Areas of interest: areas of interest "Scenic Spot"
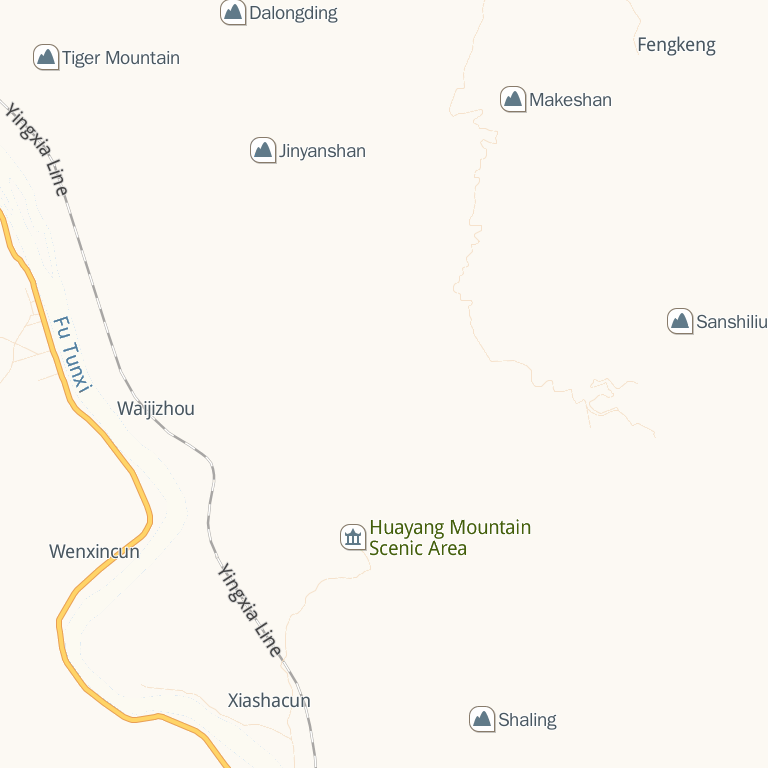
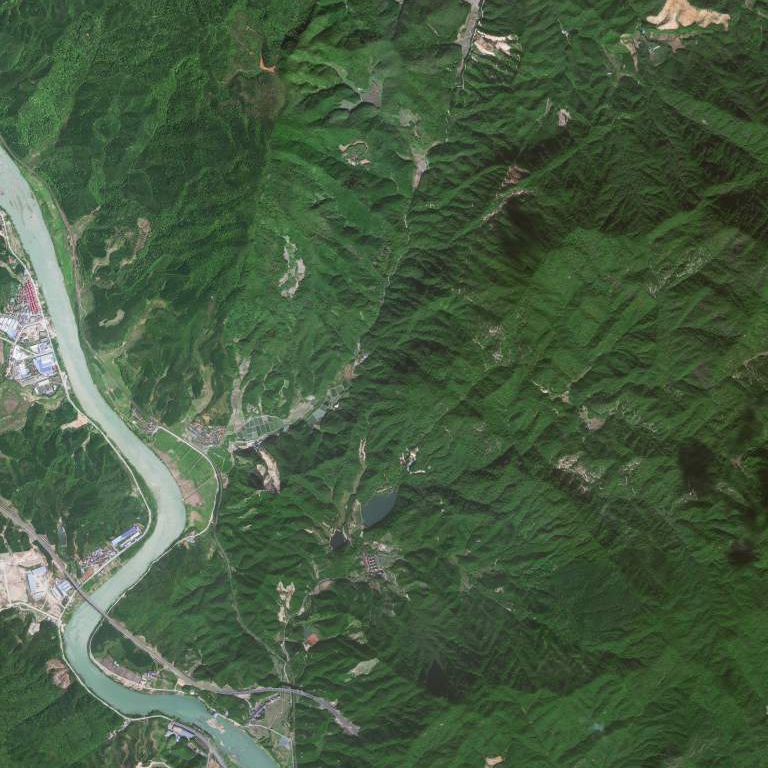